Question: I'm new to the Entity Framework and I'm trying to convert a multi table join to use the Entity framework. The original SQL looked something like this
'''
JOIN tab_NewsCommunities S1 ON S1.News_ID = tab_News.NewsID
inner join tab_communities com on S1.Community_ID = com.Community_ID and com.RecordStatus_ID = 2
JOIN tab_Communities c ON S1.Community_ID = c.Community_ID
JOIN tab_Favorites uf ON S1.Community_ID = uf2.Community_ID
WHERE uf.[User_ID] = @UserId
'''
The new Entity model looks something like this, I've simplified it some. Can anyone help me convert the sql to LINQ or lambda? I've seen a lot of samples on-line but they are all single table joins. Thanks

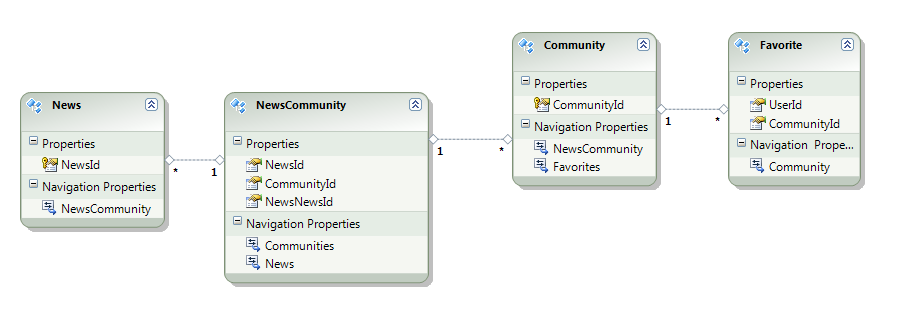
Answer: I suggest you read this <URL> by CRAIG STUNTZ. The idea is that as long as you have correct relationship in your model, you can simply use navigation link to select all your properties without relying on JOIN operator. And honestly, this is the beauty of LINQ, why doing join yourself if your model can do it.